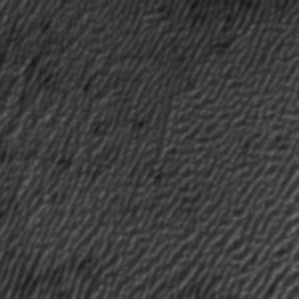
Label: frost